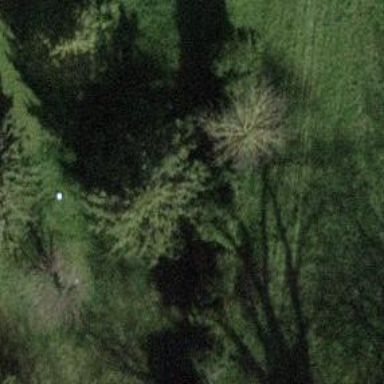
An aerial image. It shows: Needle-leaved tree in natural setting.